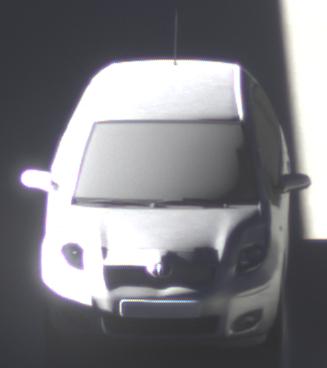
Make: Toyota
Model: Yaris 1.0
Detailed model: Yaris (XP13)
Model produced from: 2011/10
Model produced until: 2014/08
Doors: 3
Color: white
Road condition: wet road
Daytime: sunrise or sunset
Contrast: high contrast